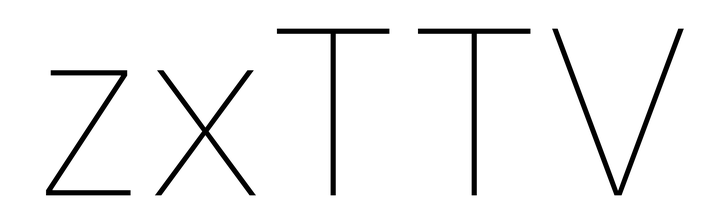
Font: Inter_Thin